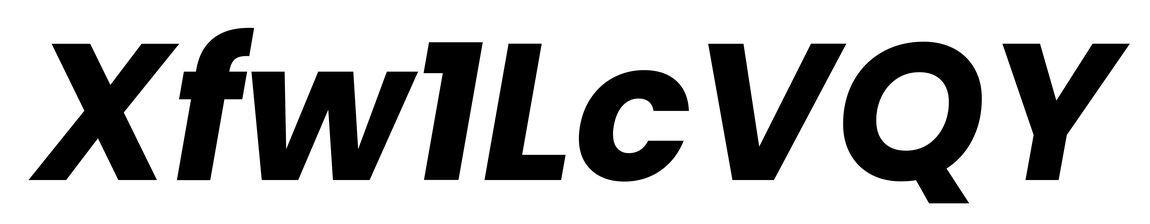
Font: Poppins-BoldItalic